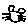
Label: cat